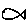
Label: fish